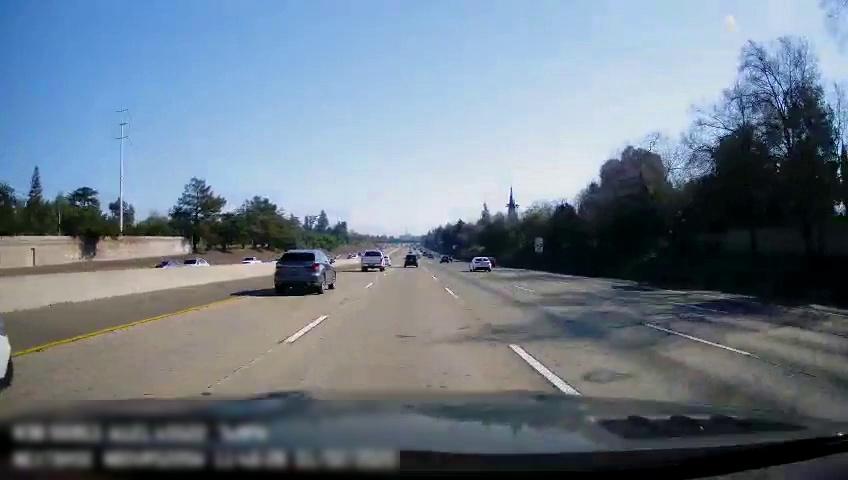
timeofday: Day
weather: Sunny
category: Drivable Space
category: Vehicles | SUV
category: Vehicles | Car
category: Vehicles | Car
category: Vehicles | Truck
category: Vehicles | SUV
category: Vehicles | SUV
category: Vehicles | SUV
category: Vehicles | SUV
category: Vehicles | Car
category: Vehicles | SUV
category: Lanes | Alternate Lane
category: Lanes | Alternate Lane
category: Lanes | Alternate Lane
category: Lanes | Alternate Lane
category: Lanes | Current Lane
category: Lanes | Alternate Lane
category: Traffic | Signs